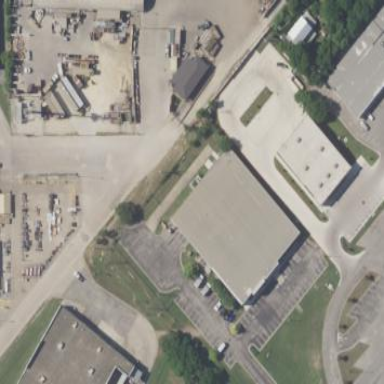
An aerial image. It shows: Building that houses furniture shop.